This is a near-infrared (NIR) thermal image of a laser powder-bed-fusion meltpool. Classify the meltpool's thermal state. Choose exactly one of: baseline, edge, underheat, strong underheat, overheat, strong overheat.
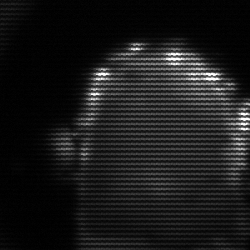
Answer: baseline